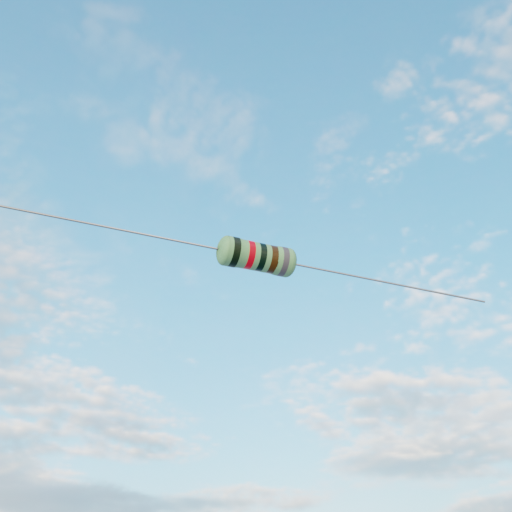
Resistor colour bands (in order): black, red, black, brown, gray